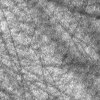
Atmospheric dust classification: not_dusty